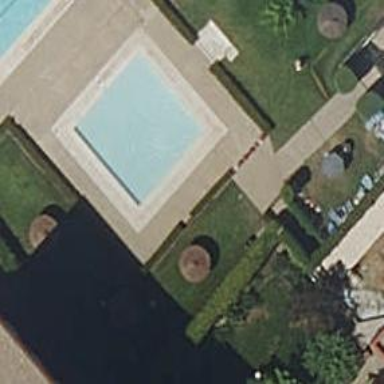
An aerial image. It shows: Swimming pool located in leisure land.